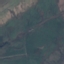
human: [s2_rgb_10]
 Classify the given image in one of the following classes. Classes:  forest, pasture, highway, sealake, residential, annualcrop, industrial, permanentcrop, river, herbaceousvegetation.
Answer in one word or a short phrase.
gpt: HerbaceousVegetation